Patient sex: F
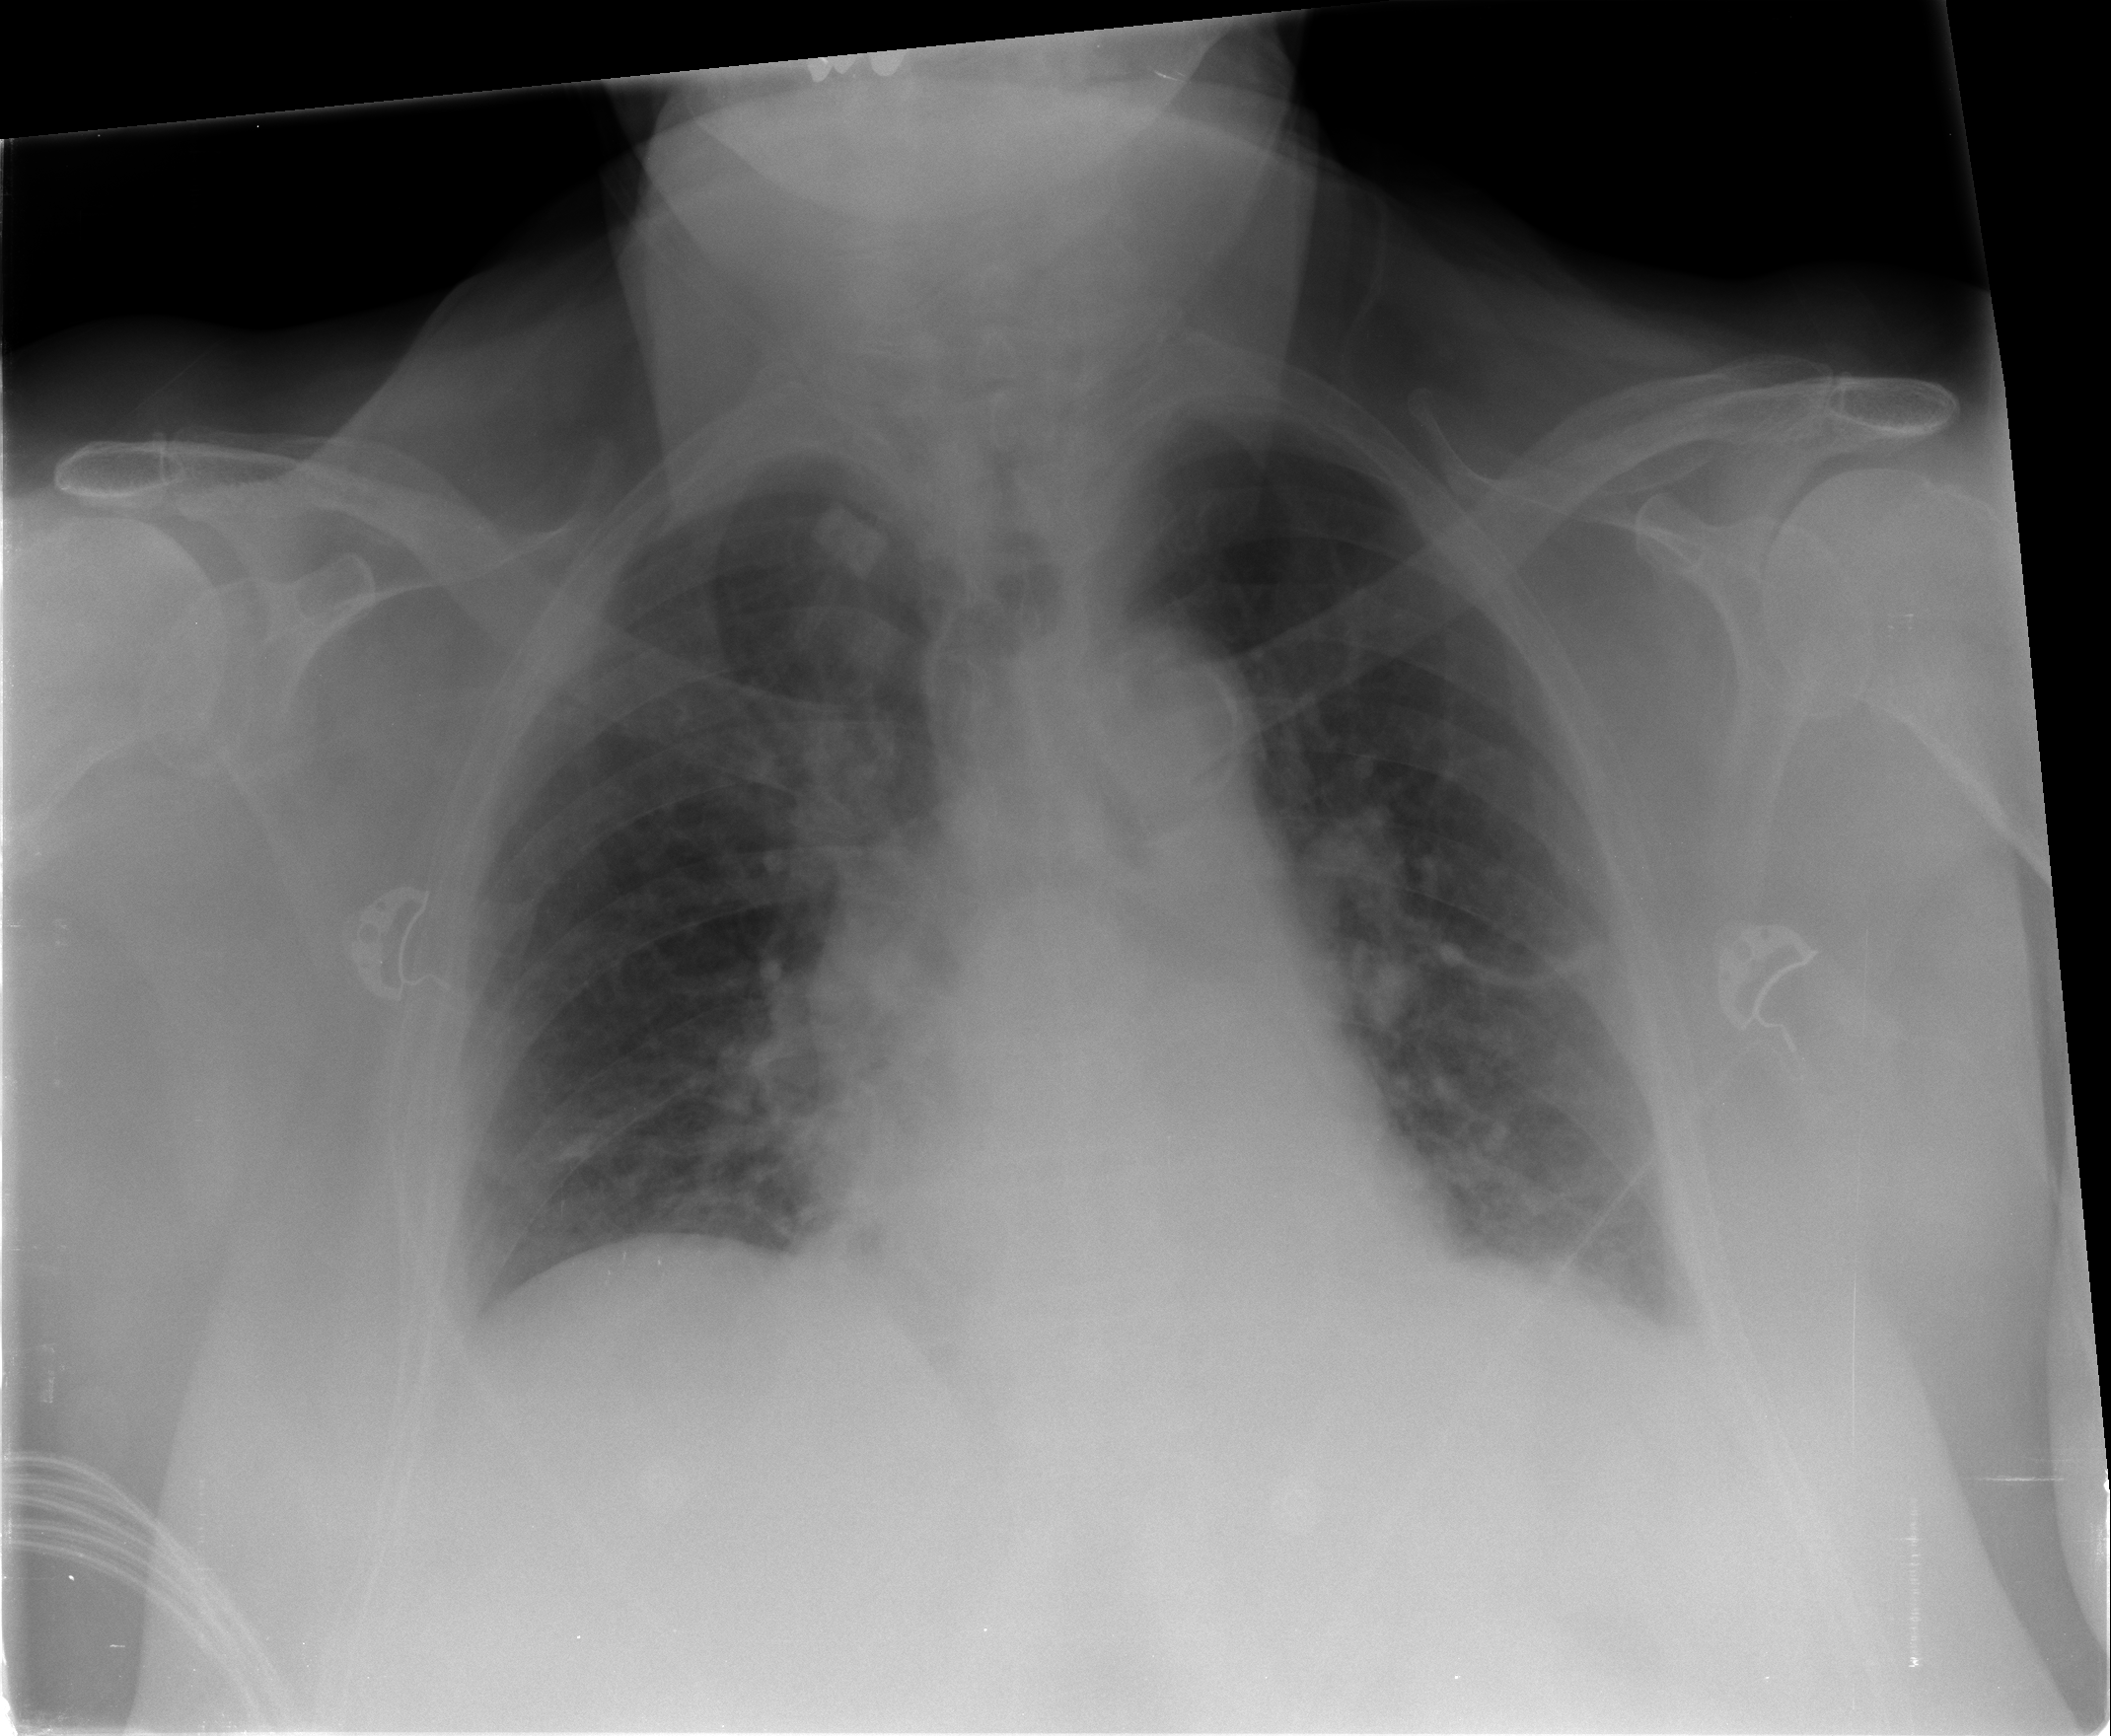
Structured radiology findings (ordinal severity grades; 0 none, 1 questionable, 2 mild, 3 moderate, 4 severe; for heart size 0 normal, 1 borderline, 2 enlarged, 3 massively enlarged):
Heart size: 1
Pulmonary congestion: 2
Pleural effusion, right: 0
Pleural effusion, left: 0
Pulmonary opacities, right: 1
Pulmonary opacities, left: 1
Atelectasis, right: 1
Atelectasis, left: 2